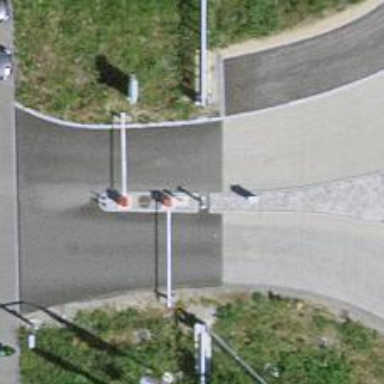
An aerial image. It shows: Lift gate barrier.